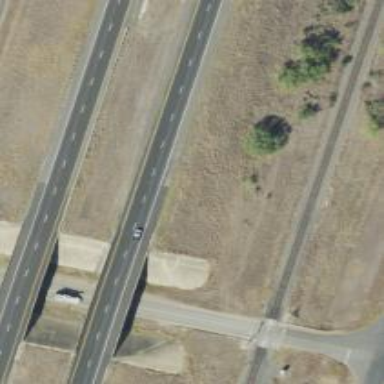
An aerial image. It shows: Bridge over motorway.